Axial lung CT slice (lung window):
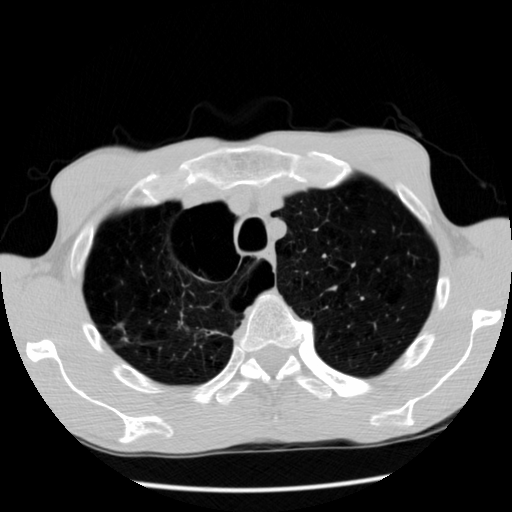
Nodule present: no